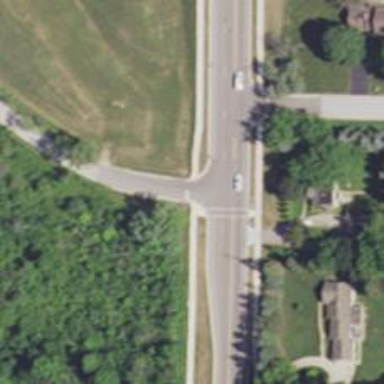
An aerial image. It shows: Unmarked crossing on the road.